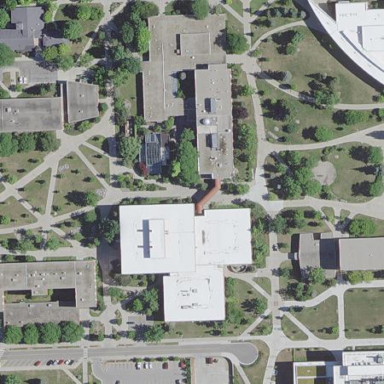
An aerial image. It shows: View of university building.